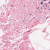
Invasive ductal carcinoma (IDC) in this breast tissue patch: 0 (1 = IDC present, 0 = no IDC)